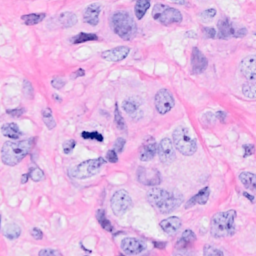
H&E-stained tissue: Breast